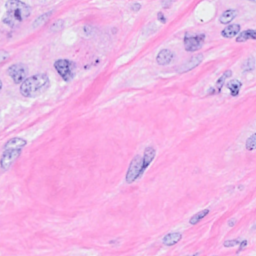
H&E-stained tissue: Breast